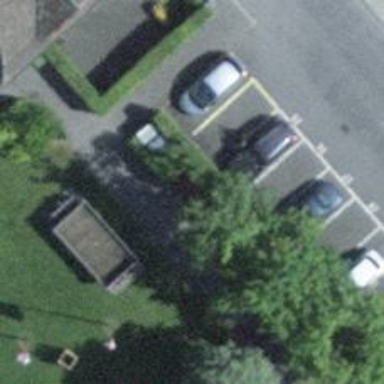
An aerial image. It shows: Red bench.